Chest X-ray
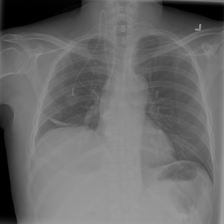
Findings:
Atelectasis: negative
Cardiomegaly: negative
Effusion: negative
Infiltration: negative
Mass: negative
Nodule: negative
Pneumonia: negative
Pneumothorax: negative
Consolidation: negative
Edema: negative
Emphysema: negative
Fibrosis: negative
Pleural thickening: negative
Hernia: negative